九年级 · 组合几何学
如图, $\triangle A B C$ 中, 以 $B C$ 为直径的圆交 $A B$ 于点 $D, \angle A C D=\angle A B C$.

求证: $\mathrm{CA}$ 是圆的切线.

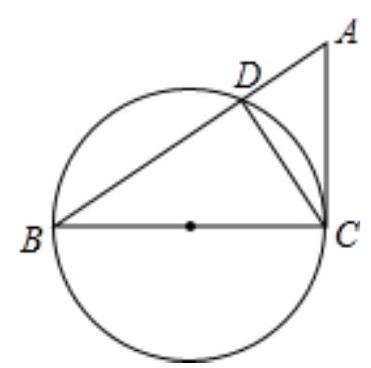
答案: 【分析】由 $B C$ 为圆的直径, 利用直径所对的圆周角为直角, 得到 $\triangle B D C$ 为直角三角形, 利用直角三角形的两锐角互余得到一对角互余, 再由已知的角相等, 等量代换可得出 $\mathrm{AC}$ 与 $\mathrm{BC}$ 垂直, 进而确定出 $\mathrm{CA}$为圆的切线.

证明: $\because \mathrm{BC}$ 为圆的直径,

$\therefore \angle \mathrm{BDC}=90^{\circ}$,

$\therefore \angle \mathrm{ABC}+\angle \mathrm{DCB}=90^{\circ}$,

又 $\because \angle A C D=\angle A B C$,

$\therefore \angle \mathrm{ACD}+\angle \mathrm{DCB}=90^{\circ}$, 即 $\angle \mathrm{ACB}=90^{\circ}$,

$\therefore \mathrm{AC} \perp \mathrm{BC}, \mathrm{BC}$ 为圆的直径,

$\therefore \mathrm{CA}$ 为圆的切线.